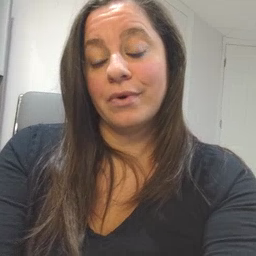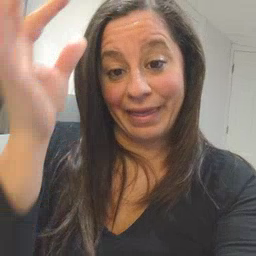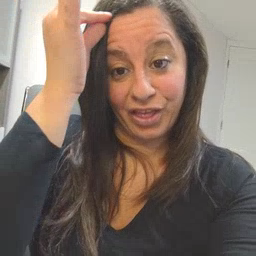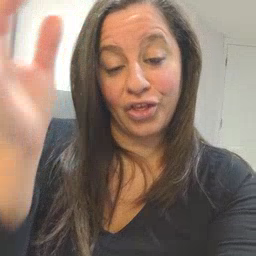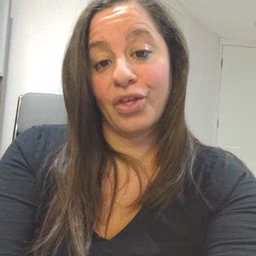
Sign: hair